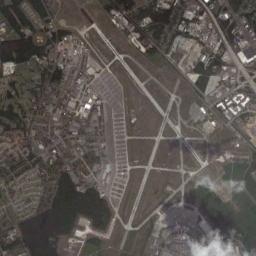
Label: airport